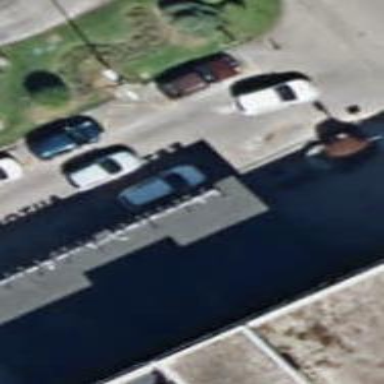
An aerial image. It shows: Taxi stand.